Brain MRI, t1w sequence, axial 2D slice.
Patient: age 27, sex F, weight 90 kg, height 1.9 m
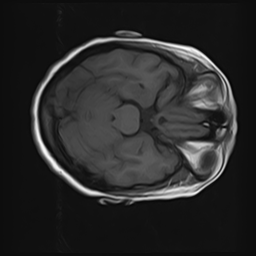